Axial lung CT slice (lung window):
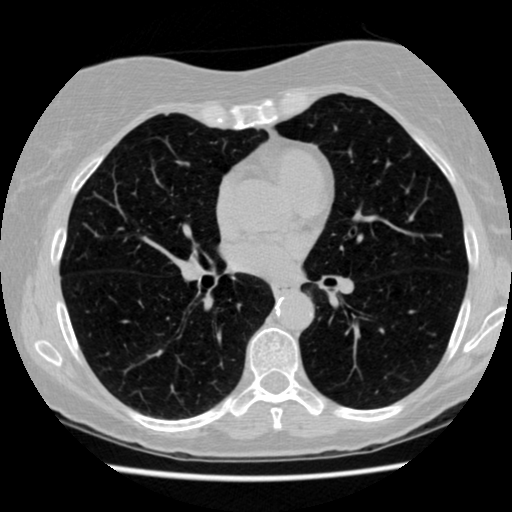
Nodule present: no